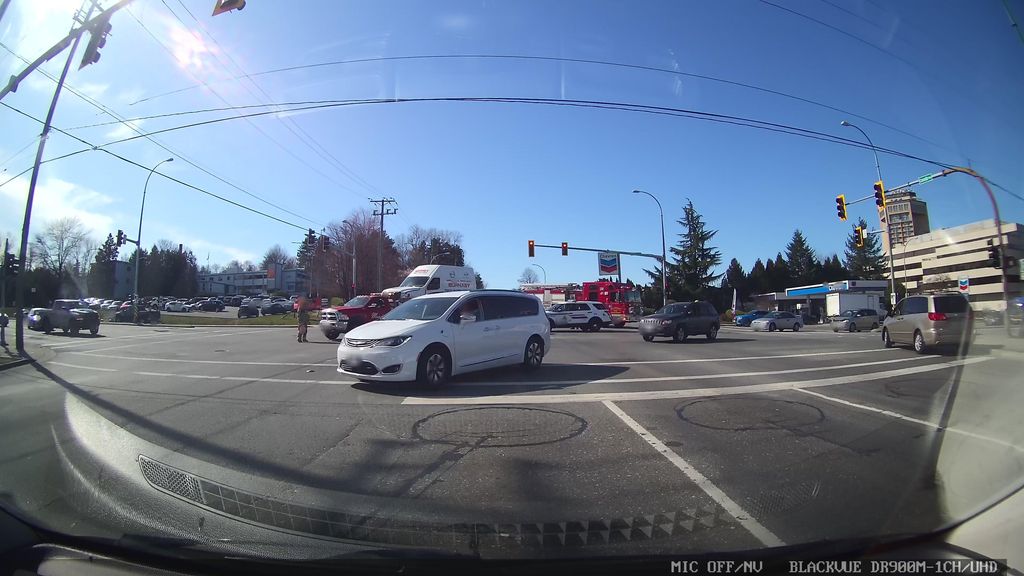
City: vancouver